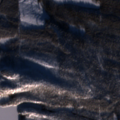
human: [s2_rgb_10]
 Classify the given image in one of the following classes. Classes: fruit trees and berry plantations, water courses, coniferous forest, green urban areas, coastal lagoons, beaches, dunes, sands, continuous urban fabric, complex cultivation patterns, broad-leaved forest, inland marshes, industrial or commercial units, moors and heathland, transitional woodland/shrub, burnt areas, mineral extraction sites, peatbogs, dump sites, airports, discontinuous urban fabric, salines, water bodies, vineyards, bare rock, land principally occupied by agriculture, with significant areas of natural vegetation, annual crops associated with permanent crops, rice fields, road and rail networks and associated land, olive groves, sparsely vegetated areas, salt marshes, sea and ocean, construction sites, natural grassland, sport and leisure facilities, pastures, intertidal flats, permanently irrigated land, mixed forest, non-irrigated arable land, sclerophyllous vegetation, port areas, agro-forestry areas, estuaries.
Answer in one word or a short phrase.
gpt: coniferous forest, mixed forest, water bodies